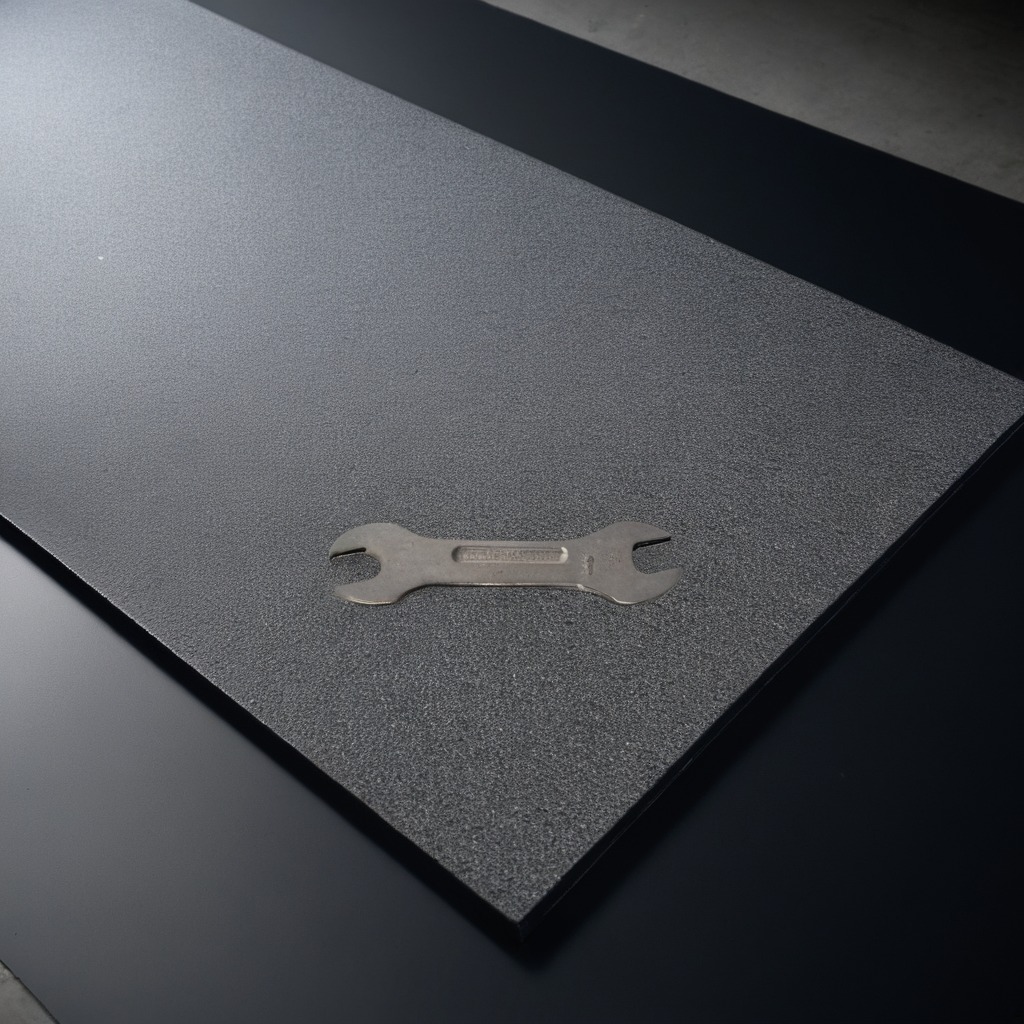
An wrench is lying on the tabletop.